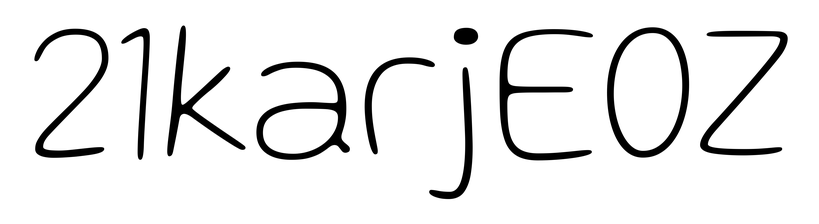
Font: Gluten_Thin